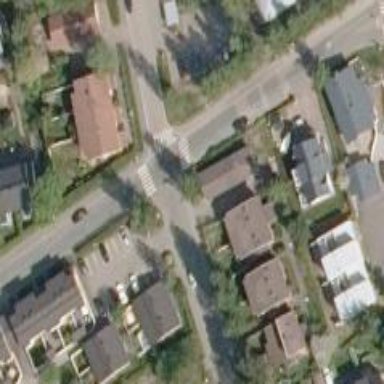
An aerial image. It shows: Uncontrolled road crossing.